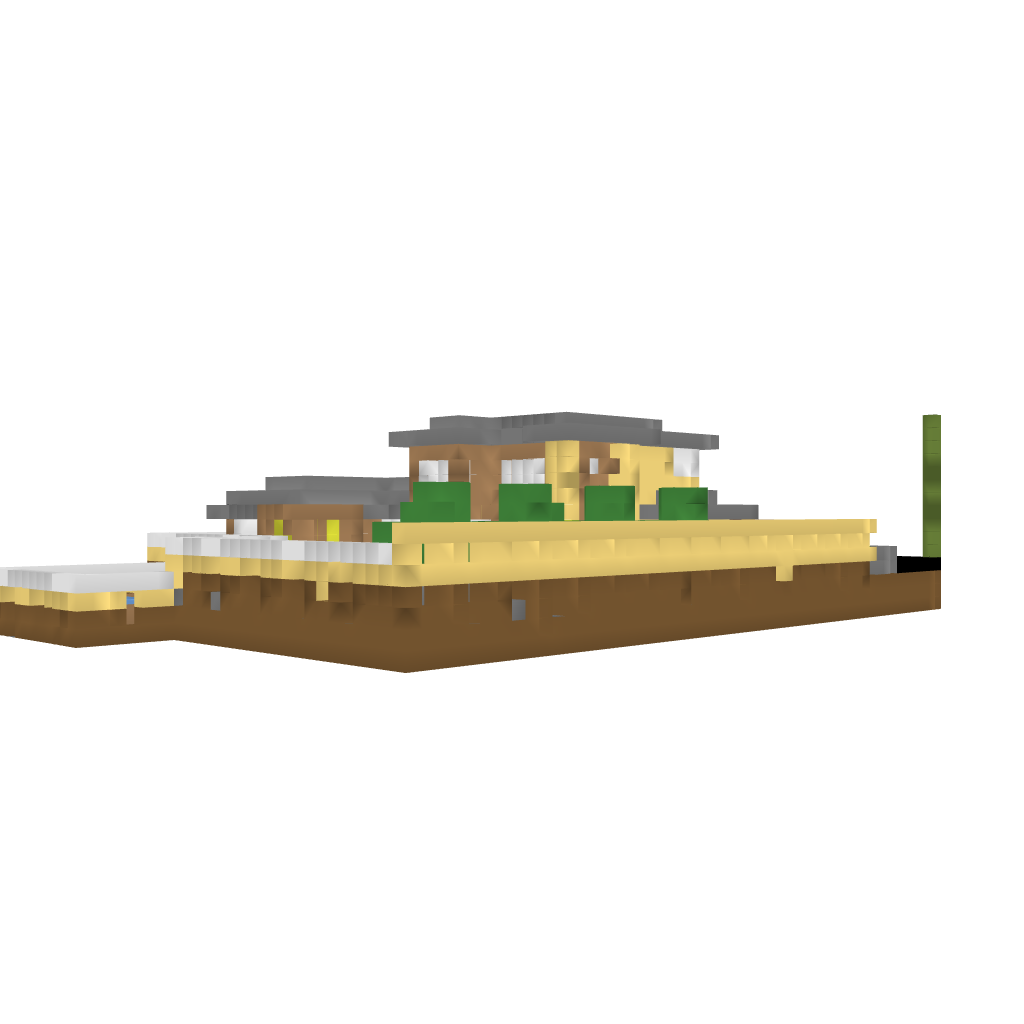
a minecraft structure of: Modern House bad low quality